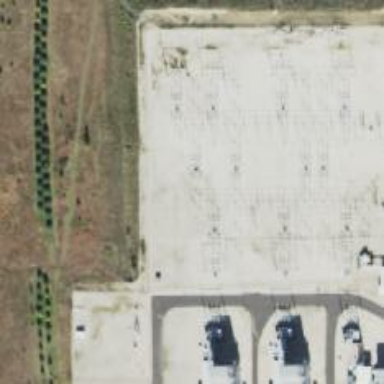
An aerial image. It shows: Switch for power supply.